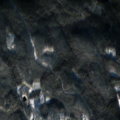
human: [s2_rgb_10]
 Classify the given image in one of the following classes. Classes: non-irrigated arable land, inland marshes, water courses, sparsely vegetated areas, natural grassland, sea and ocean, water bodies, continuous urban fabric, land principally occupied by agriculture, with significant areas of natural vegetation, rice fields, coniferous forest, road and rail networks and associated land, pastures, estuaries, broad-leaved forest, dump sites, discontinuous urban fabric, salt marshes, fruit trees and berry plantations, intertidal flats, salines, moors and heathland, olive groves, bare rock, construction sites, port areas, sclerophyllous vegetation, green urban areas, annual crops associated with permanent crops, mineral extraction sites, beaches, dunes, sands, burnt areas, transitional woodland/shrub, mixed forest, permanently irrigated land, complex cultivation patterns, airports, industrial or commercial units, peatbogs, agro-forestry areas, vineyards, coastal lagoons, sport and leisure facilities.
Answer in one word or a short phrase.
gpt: coniferous forest